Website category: university
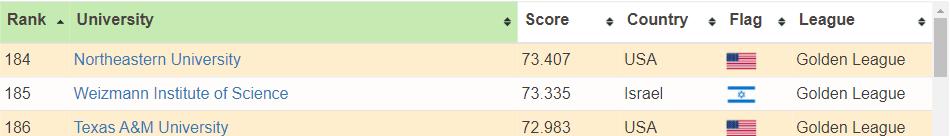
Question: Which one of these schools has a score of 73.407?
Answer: Northeastern University

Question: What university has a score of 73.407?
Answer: Northeastern University

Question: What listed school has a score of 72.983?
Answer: Texas A&M University

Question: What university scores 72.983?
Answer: Texas A&M University

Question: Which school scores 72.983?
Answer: Texas A&M University

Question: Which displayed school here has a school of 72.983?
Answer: Texas A&M University

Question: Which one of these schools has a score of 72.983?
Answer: Texas A&M University

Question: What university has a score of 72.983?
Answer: Texas A&M University

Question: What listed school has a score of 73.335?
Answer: Weizmann Institute of Science

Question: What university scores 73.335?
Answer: Weizmann Institute of Science

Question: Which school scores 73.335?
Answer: Weizmann Institute of Science

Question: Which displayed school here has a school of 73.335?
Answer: Weizmann Institute of Science

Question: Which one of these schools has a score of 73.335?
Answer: Weizmann Institute of Science

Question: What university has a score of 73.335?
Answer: Weizmann Institute of Science

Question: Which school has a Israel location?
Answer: Weizmann Institute of Science

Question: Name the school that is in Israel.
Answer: Weizmann Institute of Science

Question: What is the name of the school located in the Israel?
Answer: Weizmann Institute of Science

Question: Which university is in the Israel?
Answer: Weizmann Institute of Science

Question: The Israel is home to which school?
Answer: Weizmann Institute of Science

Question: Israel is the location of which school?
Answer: Weizmann Institute of Science